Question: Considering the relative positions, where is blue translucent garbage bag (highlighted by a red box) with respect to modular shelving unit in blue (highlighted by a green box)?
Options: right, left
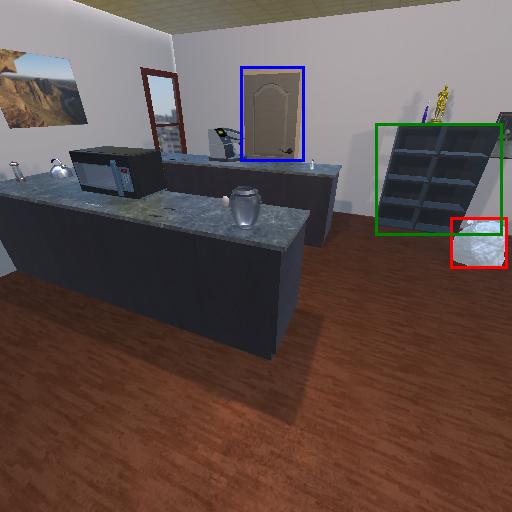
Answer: right